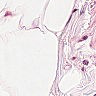
Metastatic tissue present: no